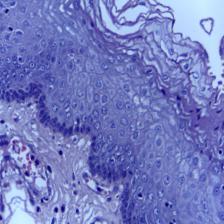
Diagnosis: Normal